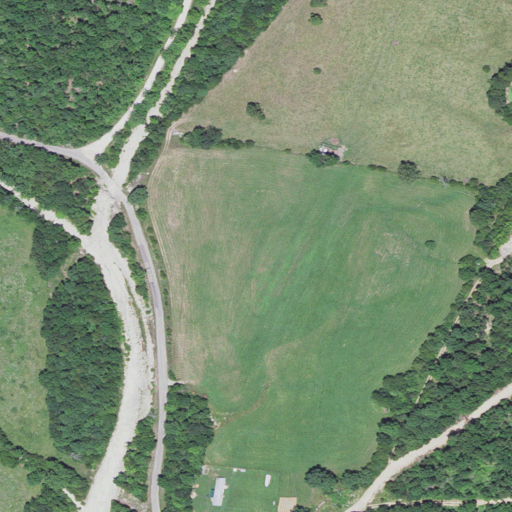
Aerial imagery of valley in Missouri named Robinson Hollow containing pasture, deciduous forest, open development, low intensity development, mixed forest, barren land, and medium intensity development